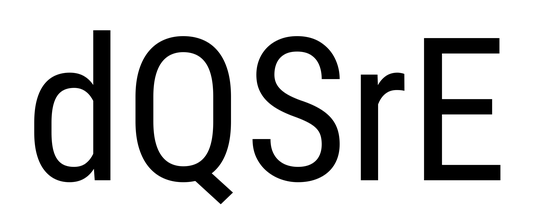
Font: Roboto_Condensed_Regular